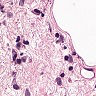
Metastatic tissue present: no